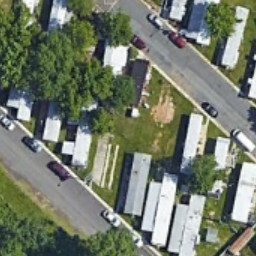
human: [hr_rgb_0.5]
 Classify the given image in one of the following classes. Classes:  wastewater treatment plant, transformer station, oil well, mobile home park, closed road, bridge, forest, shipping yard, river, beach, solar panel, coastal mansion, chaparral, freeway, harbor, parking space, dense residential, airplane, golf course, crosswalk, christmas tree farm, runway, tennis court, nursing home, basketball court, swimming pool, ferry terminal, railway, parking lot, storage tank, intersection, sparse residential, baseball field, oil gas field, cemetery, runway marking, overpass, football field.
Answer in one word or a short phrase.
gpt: mobile home park